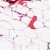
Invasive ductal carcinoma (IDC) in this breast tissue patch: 0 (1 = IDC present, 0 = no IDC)